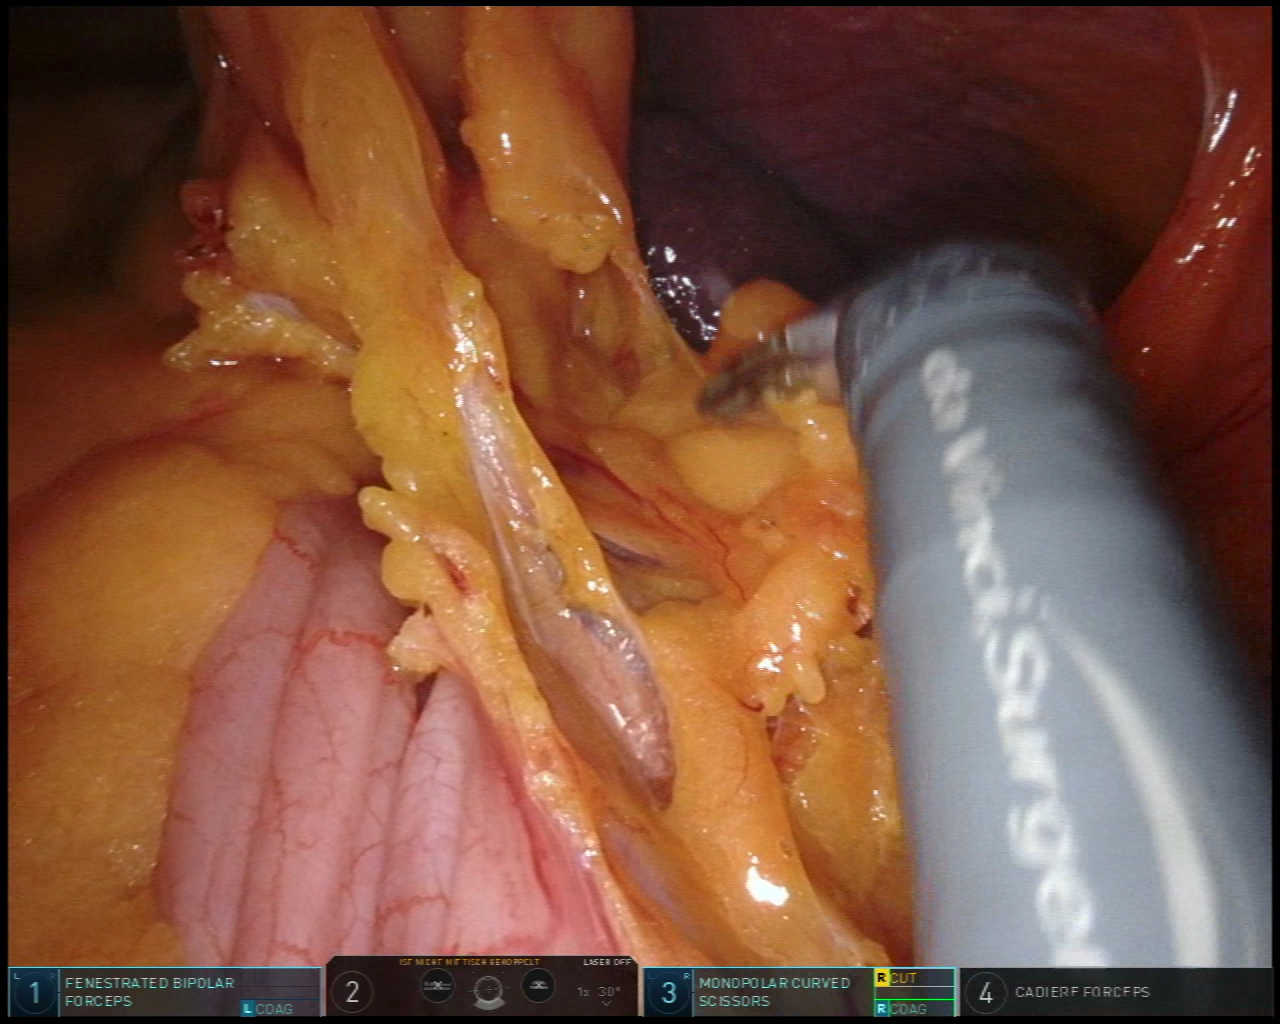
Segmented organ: colon
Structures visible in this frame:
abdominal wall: yes
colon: yes
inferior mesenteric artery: no
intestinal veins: no
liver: no
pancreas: no
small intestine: no
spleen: yes
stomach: no
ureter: no
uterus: no
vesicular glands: no